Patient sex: F
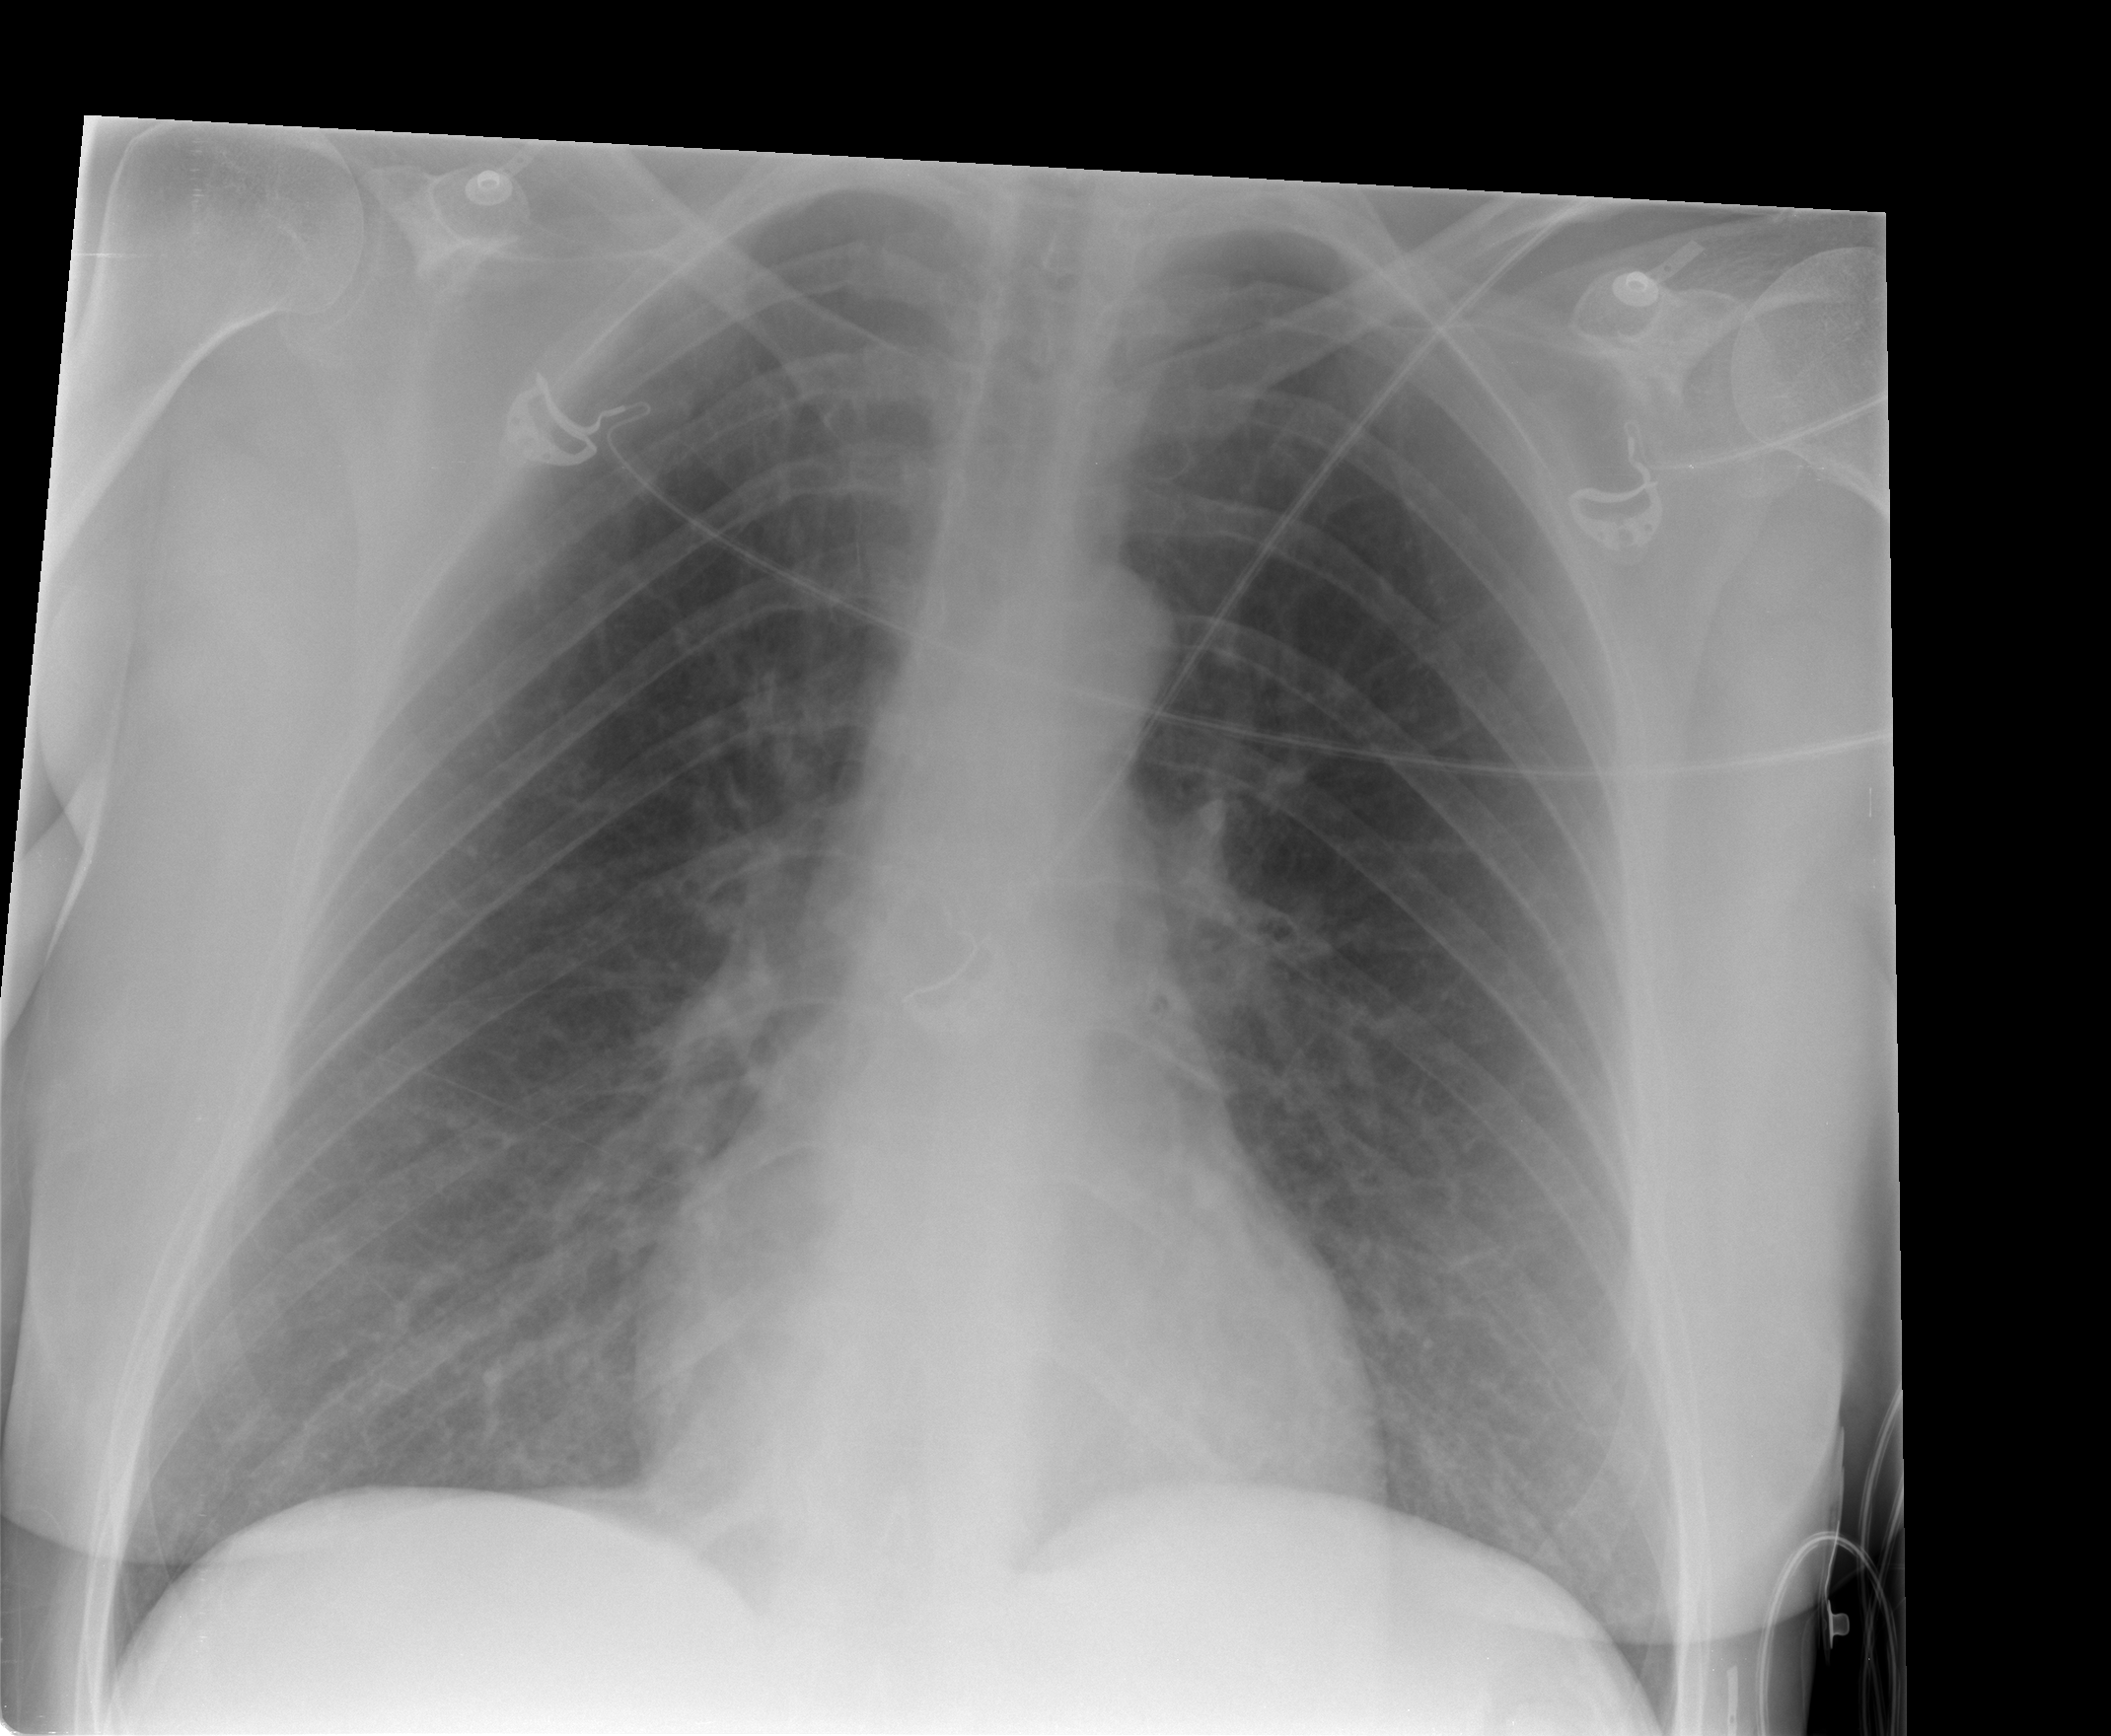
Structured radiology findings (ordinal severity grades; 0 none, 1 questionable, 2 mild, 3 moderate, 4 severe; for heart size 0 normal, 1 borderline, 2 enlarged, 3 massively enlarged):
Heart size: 0
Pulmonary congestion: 0
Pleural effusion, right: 0
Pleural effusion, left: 0
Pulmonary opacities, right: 0
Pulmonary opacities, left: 0
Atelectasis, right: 2
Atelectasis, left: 2